Question: One hard working day I noticed that <URL>' method had the same number '4' in the beginning of the third block:
'''
efeafa5f-fe21-4ab4-ba82-b9eefd5fa225
480b64d0-6762-4afe-8496-ac7cf3292898
397579c2-a4f4-4611-9fda-16e9c1e52d6a
...
'''
There were ten of them appearing on the screen once a second or so. I've kept my eye on this pattern right after the fifth GUID. Finally, the last one had the same four bits inside and I've decided that I'm a lucky guy. I went home and felt that the whole world is opened for such an exceptional person as me. Next week I found a new work, cleaned my room and made a call to my parents.
But today I've faced the same pattern again. Thousand times. And I don't feel the Chosen One anymore.
I've googled it and now I know about <URL> and a canonical format with 4 reserved bits for 'version' and 2 for 'variant'.
Here's a snippet to experiment with:
'''
static void Main(string[] args)
{
while (true)
{
var g = Guid.NewGuid();
Console.WriteLine(BitConverter.ToString(g.ToByteArray()));
Console.WriteLine(g.ToString());
Console.ReadLine();
}
}
'''
But still there is one thing I don't understand (except how to go on living). Why do we need these reserved bits? I see how it can harm - exposing internal implementation details, more collisions (still nothing to worry about, but one day...), more suicides - but I don't see any benefit. Can you help me to find any?

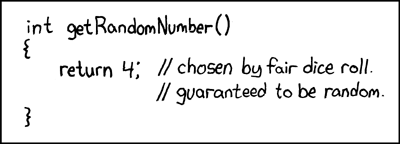
Answer: It is so that if you update the algorithm you can change that number. Otherwise 2 different algorithms could produce the exact same UUID for different reasons, leading to a collision. It is a version identifier.
For example, consider a contrived simplistic UUID format:
'''
<PHONE>-<PHONE>
time - ip
'''
now suppose we change that format for some reason to:
'''
<PHONE>-<PHONE>
ip - time
'''
This could generate a collision when a machine with IP 12.34.56.78 generates a UUID using the first method at time <PHONE>, and later a second machine with IP 01.23.45.67 generates a UUID at time <PHONE> using the newer method. But if we reserve some bits for a version identifier, this cannot possibly cause a collision.
The value 4 specifically refers to a randomly generated UUID (therefore it relies on the miniscule chance of collisions given so many bits) rather than other methods which could use combinations of the time, mac address, pid, or other sorts of time & space identifiers to guarantee uniqueness.
See here for the relevant spec: <URL>